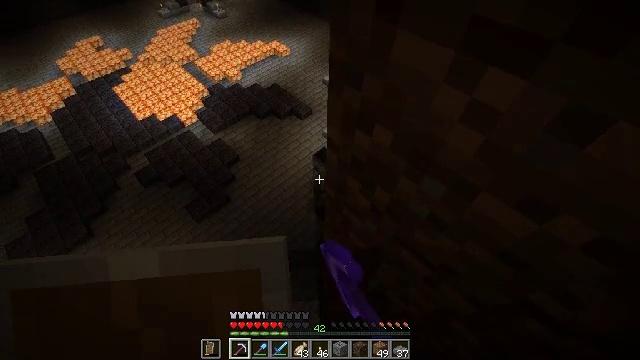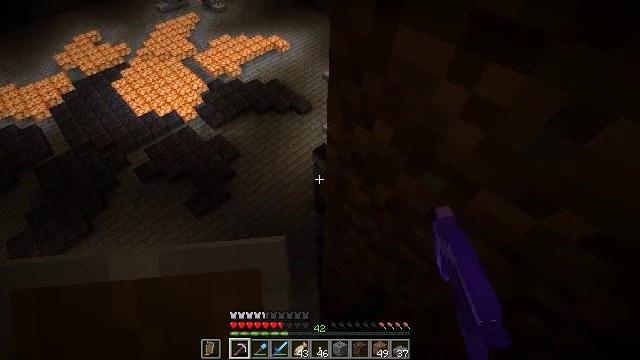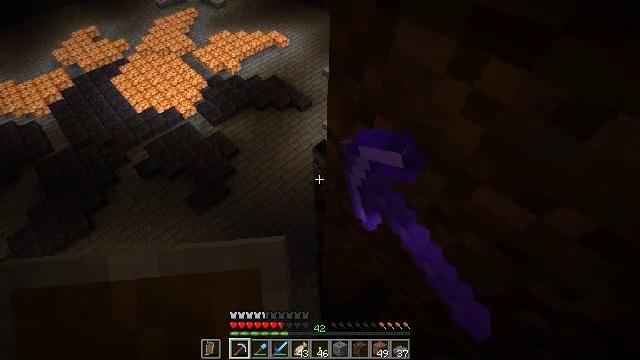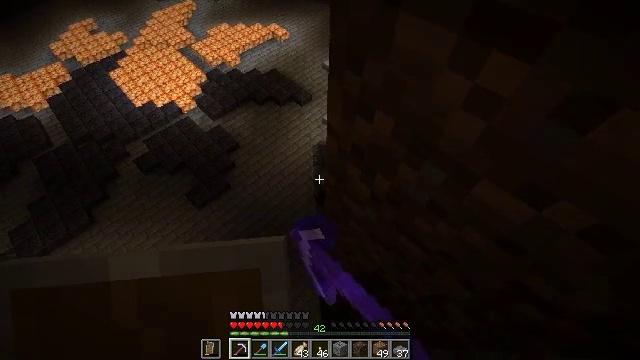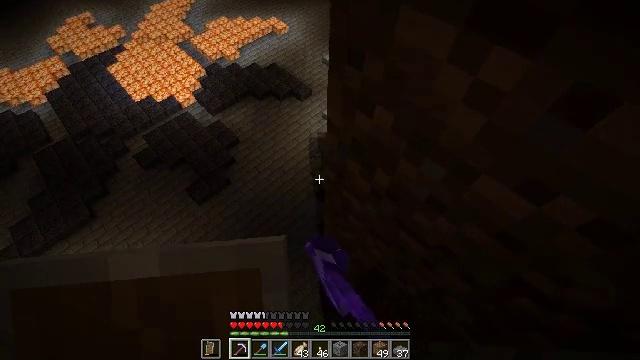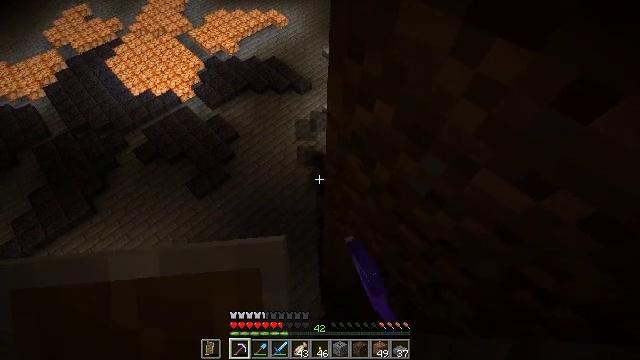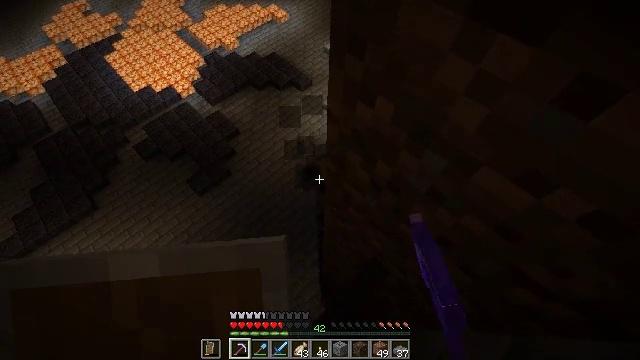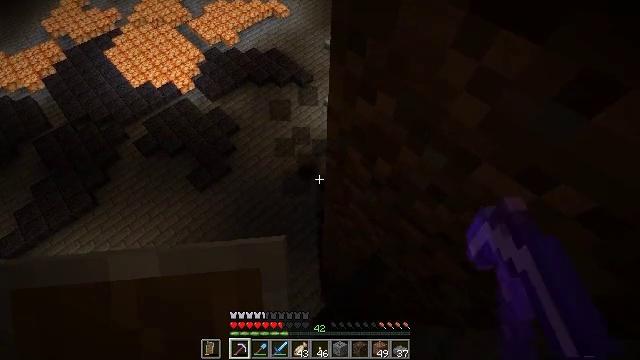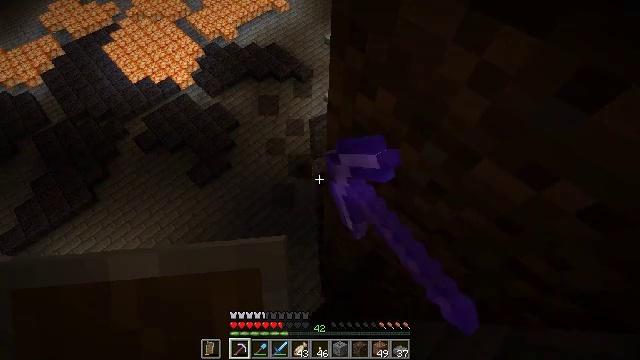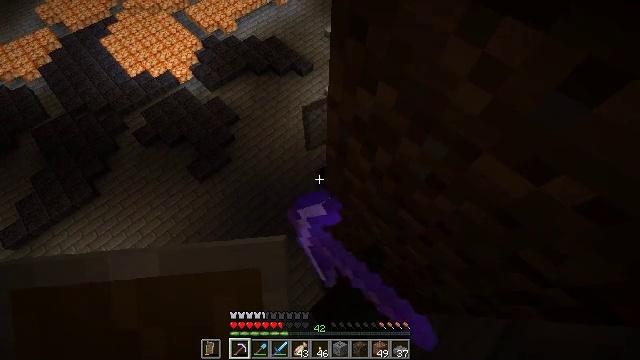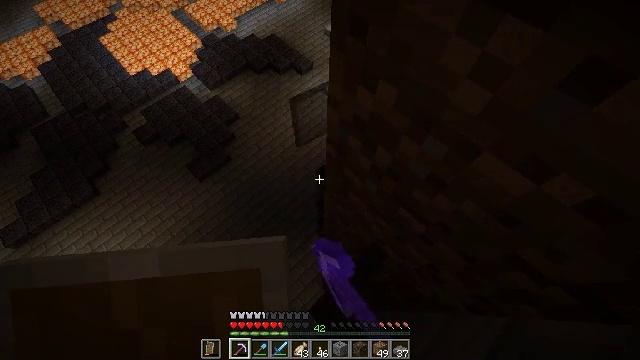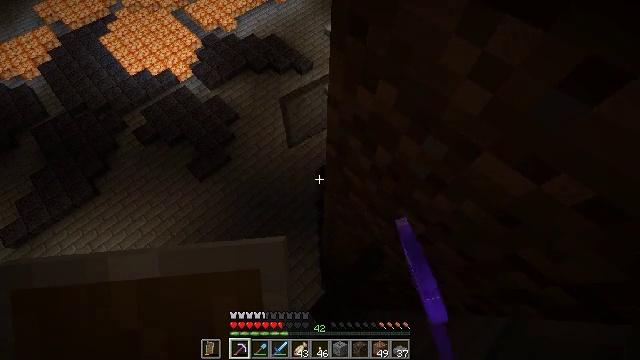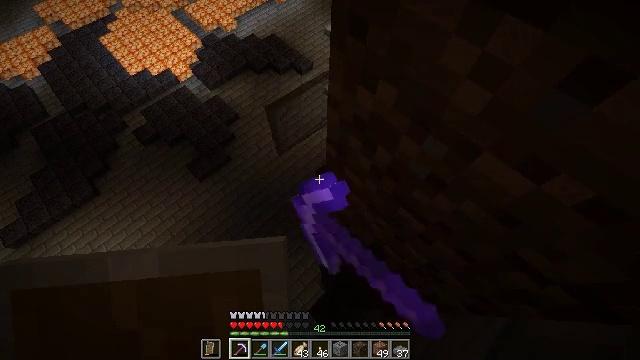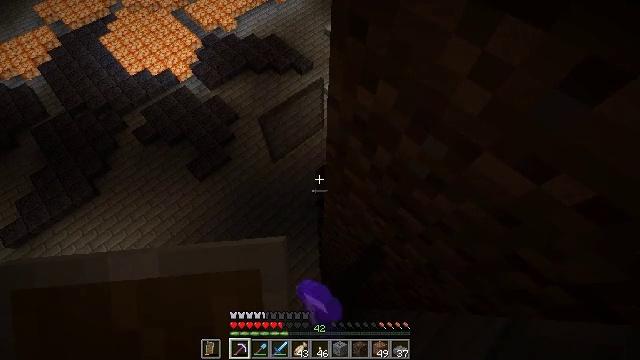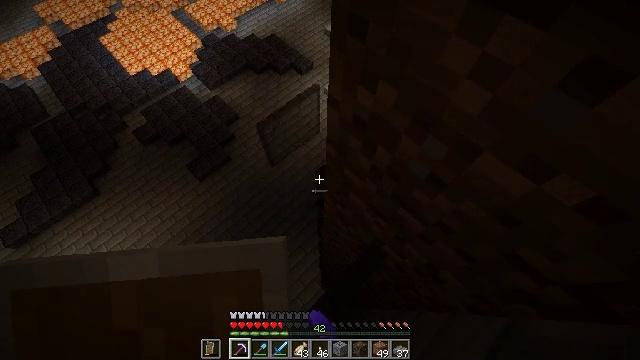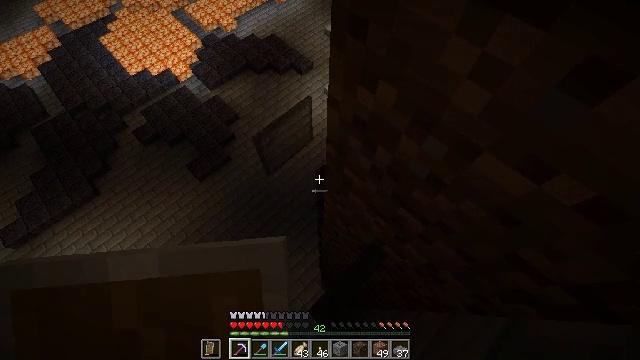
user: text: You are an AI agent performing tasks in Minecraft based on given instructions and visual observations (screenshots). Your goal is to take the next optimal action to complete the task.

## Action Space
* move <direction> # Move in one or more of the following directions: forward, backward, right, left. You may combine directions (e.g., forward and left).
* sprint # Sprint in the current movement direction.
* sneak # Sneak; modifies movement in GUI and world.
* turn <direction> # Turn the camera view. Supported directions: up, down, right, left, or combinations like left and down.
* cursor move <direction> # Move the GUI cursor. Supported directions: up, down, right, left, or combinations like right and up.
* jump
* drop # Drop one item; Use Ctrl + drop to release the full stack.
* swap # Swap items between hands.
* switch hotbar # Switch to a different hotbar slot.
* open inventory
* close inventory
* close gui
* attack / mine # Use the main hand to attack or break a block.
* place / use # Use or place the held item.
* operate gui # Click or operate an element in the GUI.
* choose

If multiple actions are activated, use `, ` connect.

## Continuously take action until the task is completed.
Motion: motion action
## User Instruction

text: Attack the black stained glass pane to break it.
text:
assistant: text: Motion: attack / mine
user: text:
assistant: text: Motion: attack / mine
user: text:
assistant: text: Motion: turn down, attack / mine
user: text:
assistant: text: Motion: turn down, attack / mine
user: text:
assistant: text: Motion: turn down, attack / mine
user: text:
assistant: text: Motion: attack / mine
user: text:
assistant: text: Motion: attack / mine
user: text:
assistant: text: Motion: attack / mine
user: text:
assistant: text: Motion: turn down, attack / mine
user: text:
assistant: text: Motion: attack / mine
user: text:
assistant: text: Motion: attack / mine
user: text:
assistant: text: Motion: attack / mine
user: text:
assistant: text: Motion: no_op
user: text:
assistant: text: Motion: no_op
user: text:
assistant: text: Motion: no_op
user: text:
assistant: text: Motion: attack / mine
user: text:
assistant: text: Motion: attack / mine
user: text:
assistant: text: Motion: attack / mine
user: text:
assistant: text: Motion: attack / mine
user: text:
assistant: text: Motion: attack / mine
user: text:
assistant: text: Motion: attack / mine
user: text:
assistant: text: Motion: attack / mine
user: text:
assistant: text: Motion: no_op
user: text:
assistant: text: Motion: no_op
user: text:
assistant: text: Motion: no_op
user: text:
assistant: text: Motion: no_op
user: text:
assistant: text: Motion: no_op
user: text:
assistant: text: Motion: no_op
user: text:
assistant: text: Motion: attack / mine
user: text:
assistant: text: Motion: attack / mine